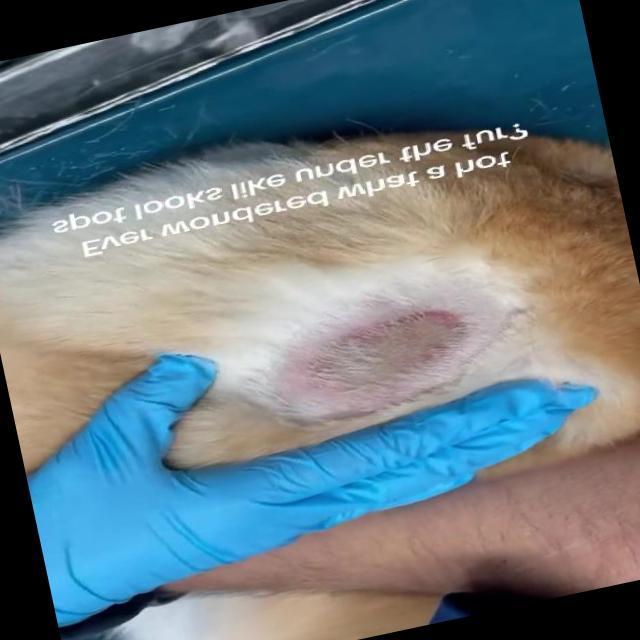
Canine dermatitis — inflammation of the skin presenting with erythema, pruritus, papules, and excoriation. May be allergic, contact, or atopic in origin.